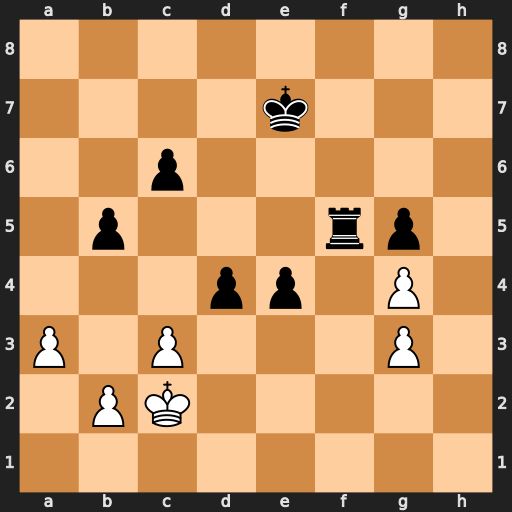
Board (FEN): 8/4k3/2p5/1p3rp1/3pp1P1/P1P3P1/1PK5/8
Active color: w
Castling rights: -
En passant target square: -
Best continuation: gxf5 Kf6 g4